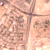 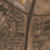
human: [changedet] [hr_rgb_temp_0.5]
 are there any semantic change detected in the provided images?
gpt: There is no difference.